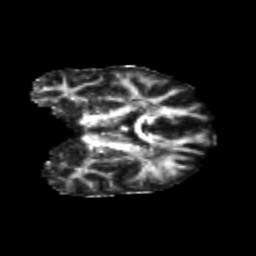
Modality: FA
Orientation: coronal
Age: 26
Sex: male
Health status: healthy
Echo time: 0.074 s